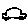
Label: car